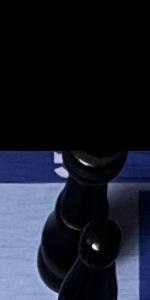
Label: King_Black